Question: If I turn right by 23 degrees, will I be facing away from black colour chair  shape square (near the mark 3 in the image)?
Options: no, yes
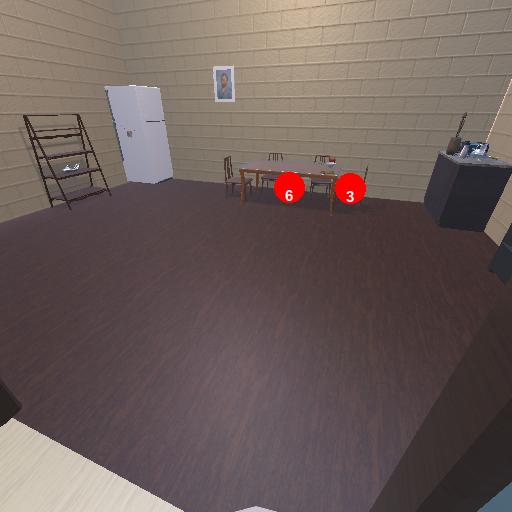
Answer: no